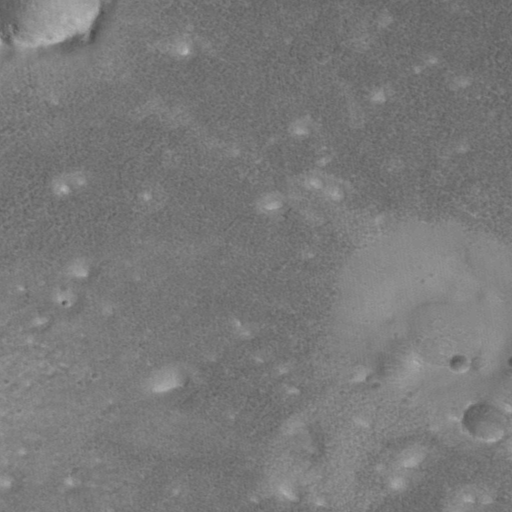
Classes present: Background, Cone